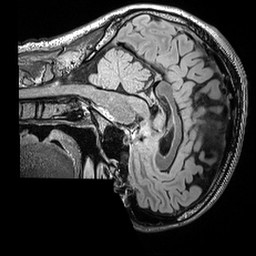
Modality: FLAIR
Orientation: sagittal
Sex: male